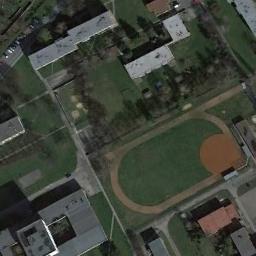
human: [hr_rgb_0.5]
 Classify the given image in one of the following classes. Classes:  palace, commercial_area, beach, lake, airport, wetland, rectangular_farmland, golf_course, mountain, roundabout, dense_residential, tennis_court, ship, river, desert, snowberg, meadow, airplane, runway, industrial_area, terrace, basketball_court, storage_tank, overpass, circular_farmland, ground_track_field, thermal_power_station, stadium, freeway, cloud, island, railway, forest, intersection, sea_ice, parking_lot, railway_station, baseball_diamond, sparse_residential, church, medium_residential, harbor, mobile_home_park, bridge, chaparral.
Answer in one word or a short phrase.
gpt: ground_track_field